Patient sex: M
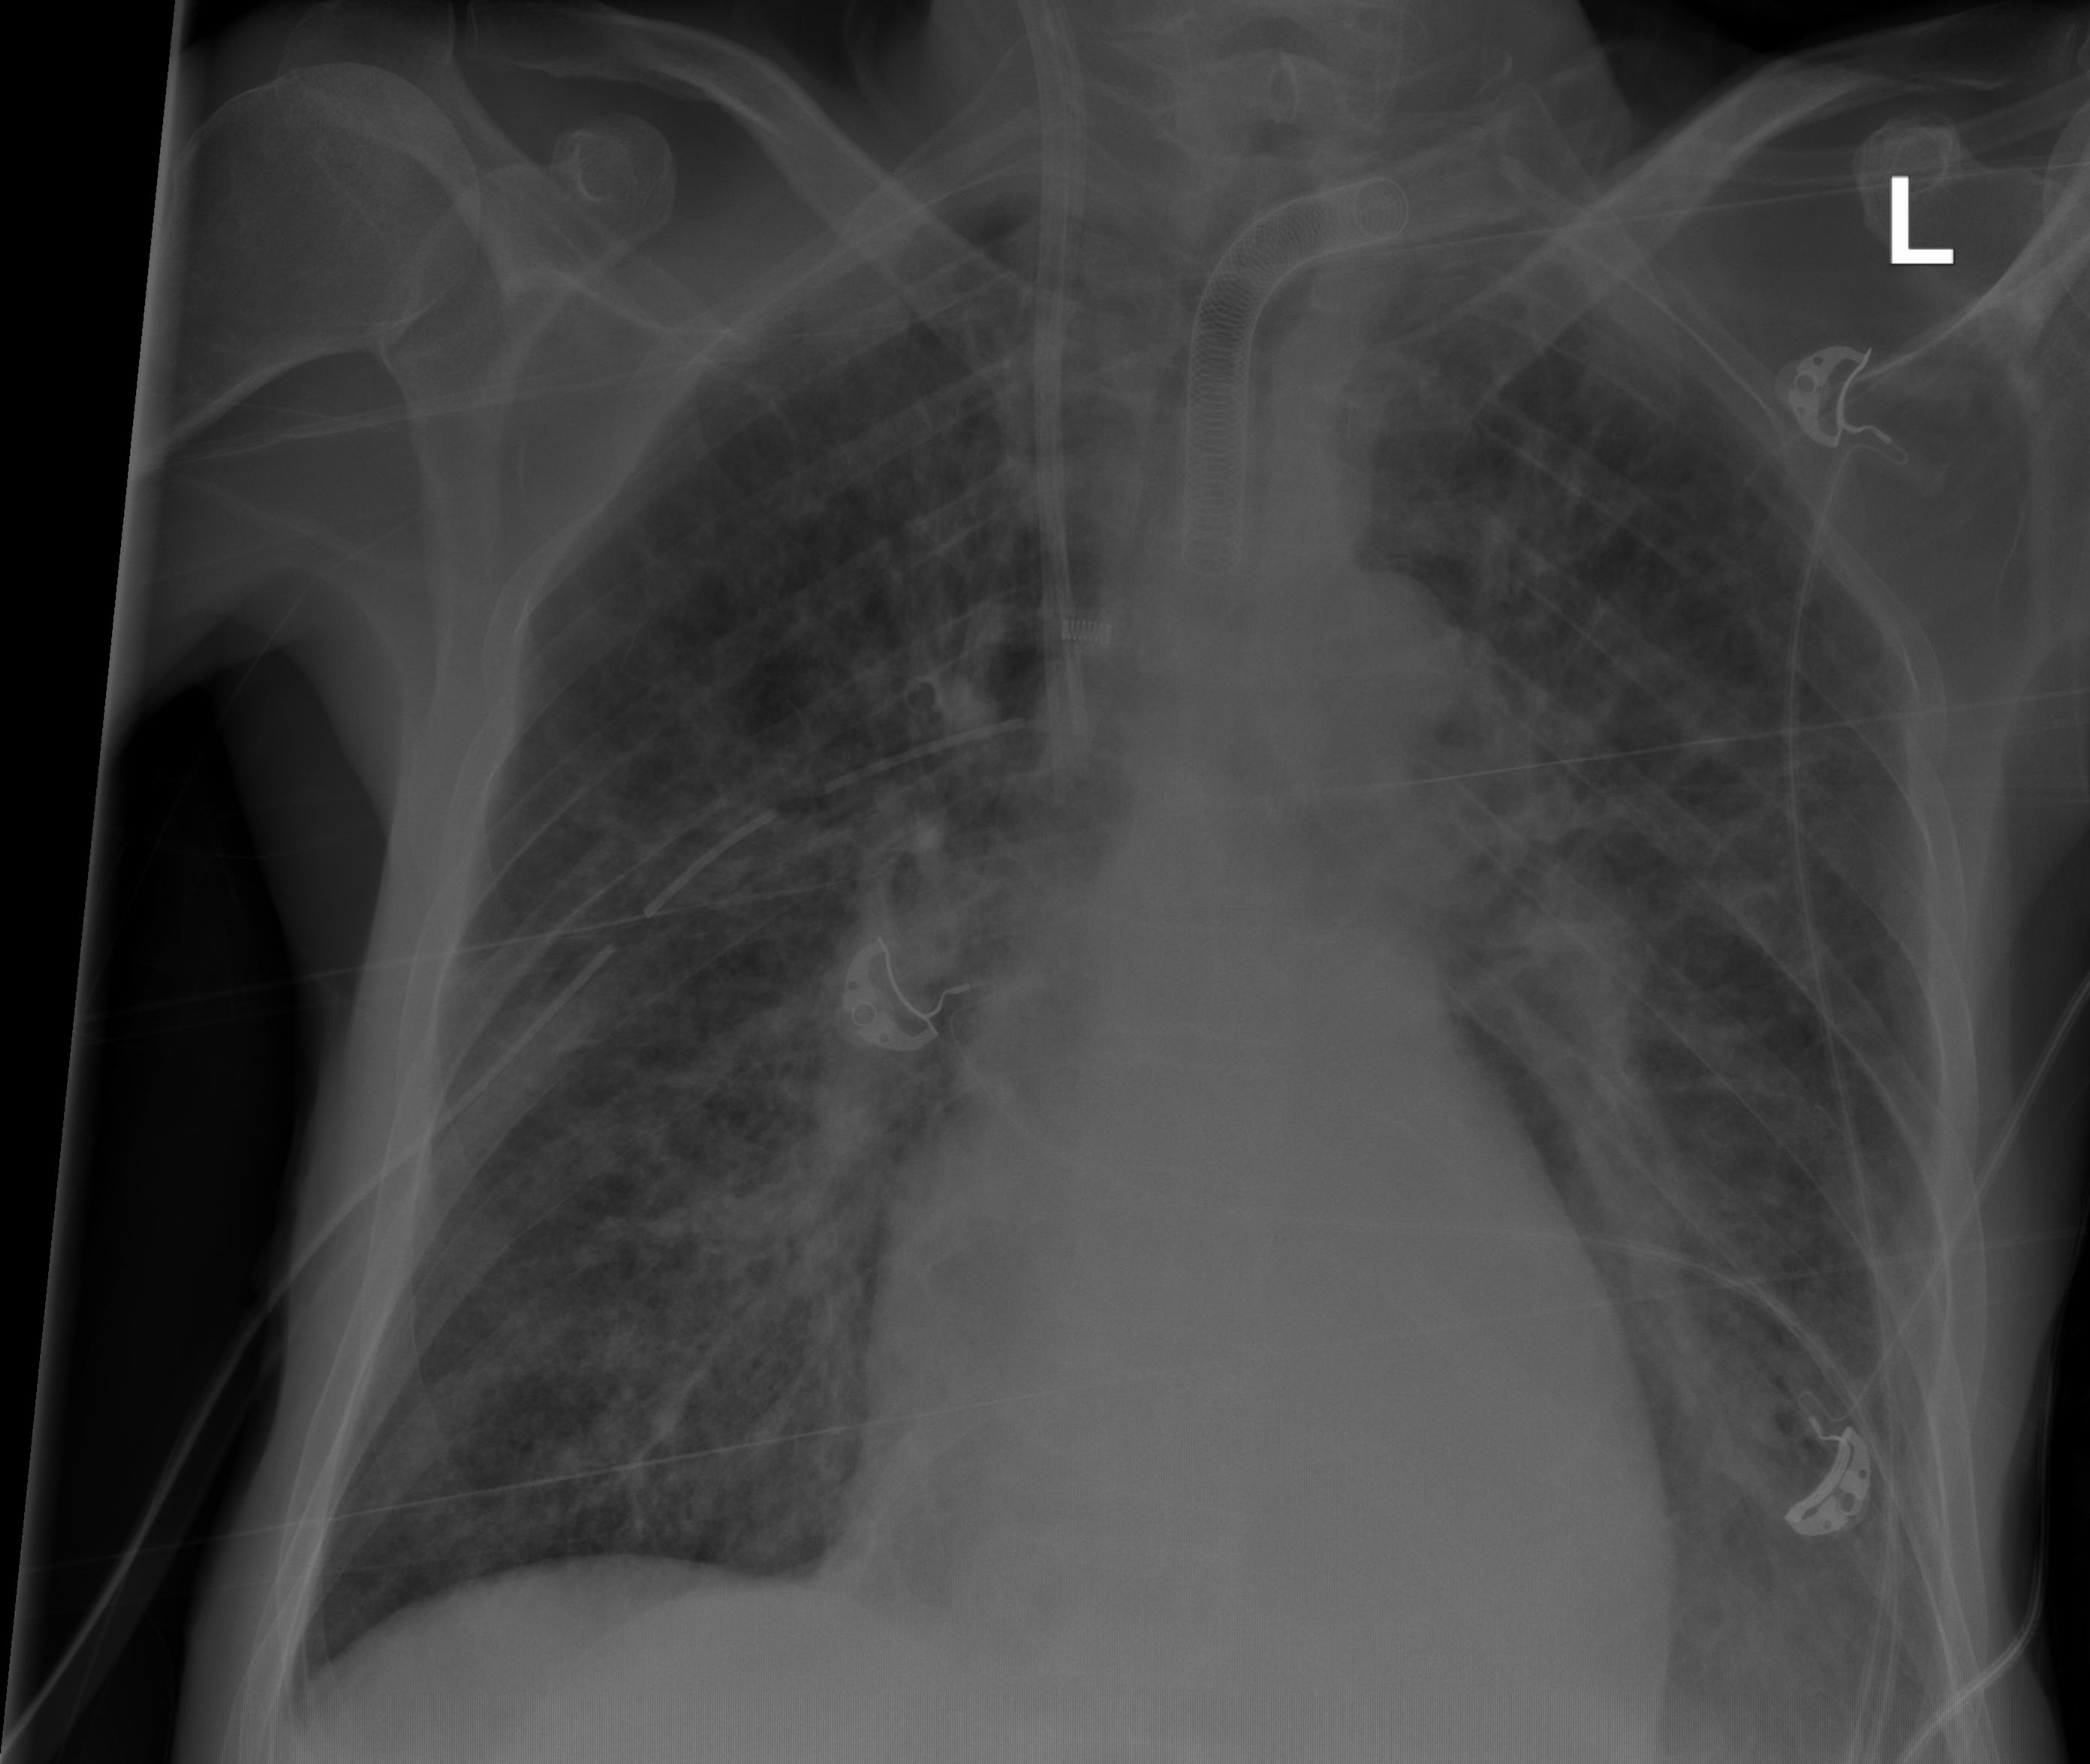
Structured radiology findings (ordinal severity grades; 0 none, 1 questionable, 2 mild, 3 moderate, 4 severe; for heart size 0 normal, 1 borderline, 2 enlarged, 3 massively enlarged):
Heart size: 0
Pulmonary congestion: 0
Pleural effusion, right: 0
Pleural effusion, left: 3
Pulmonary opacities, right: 3
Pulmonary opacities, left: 3
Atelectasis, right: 1
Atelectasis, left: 1